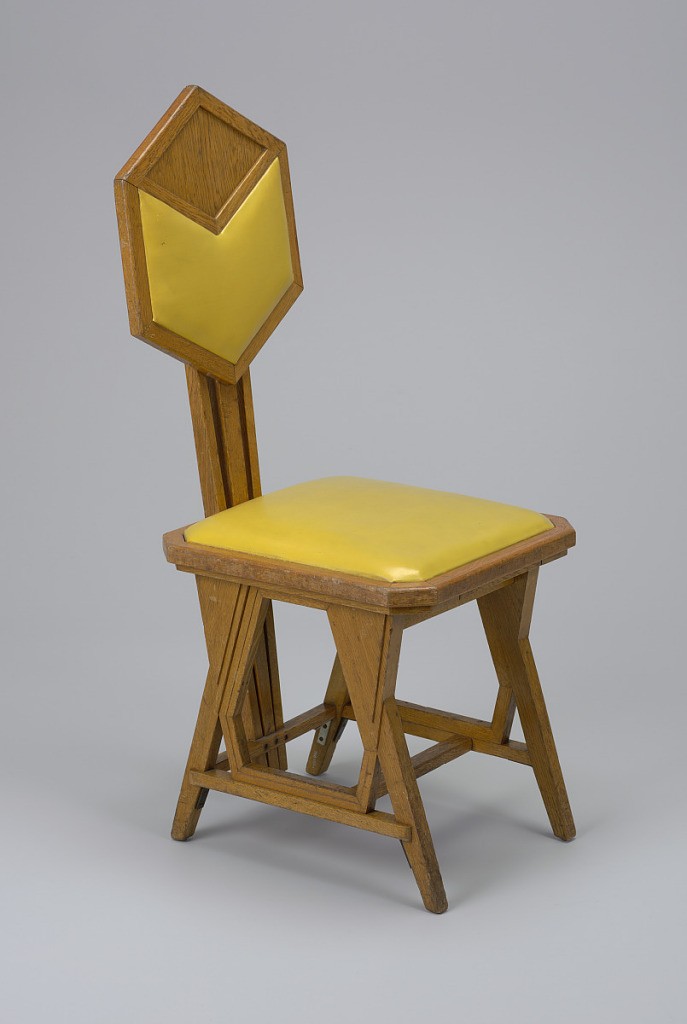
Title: Peacock Side Chair
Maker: Frank Lloyd Wright, American, 1867–1959
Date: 1921–22
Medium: Oak, leatherette upholstery
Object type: chair
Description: Side chair with octagonal seat, hexagonal back supported by three central vertical members which rise from seat stretcher. Legs attached at slanting angles to form triangular voids and solids and irregular hexagonal voids at intersections with stretchers. Slip seat and back panel covered in yellow leatherette.